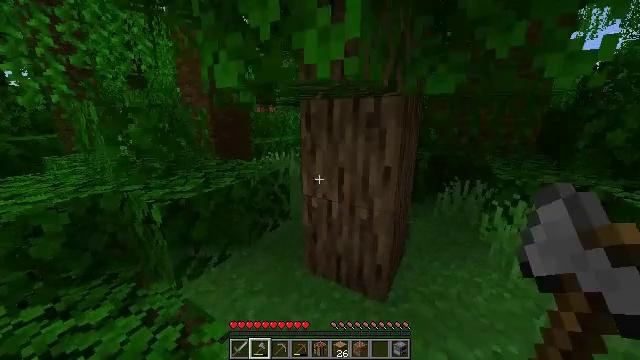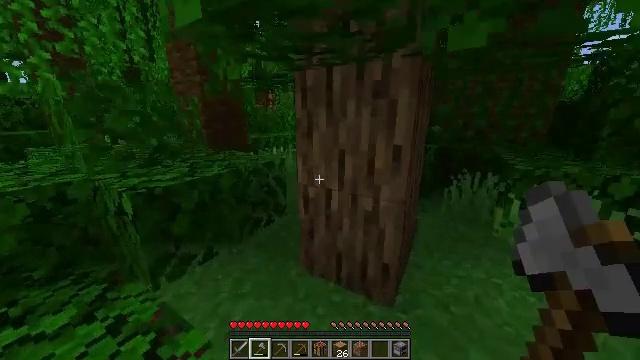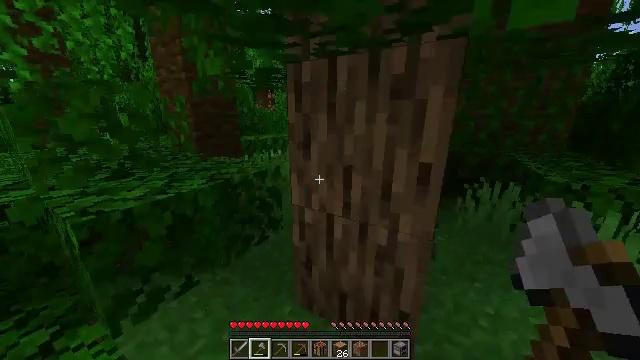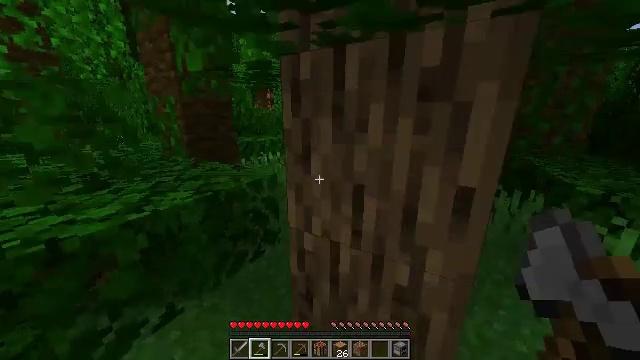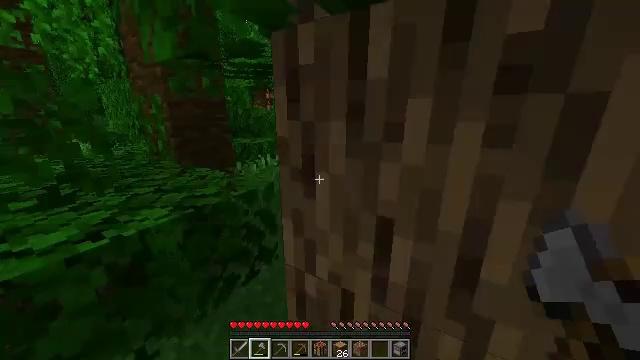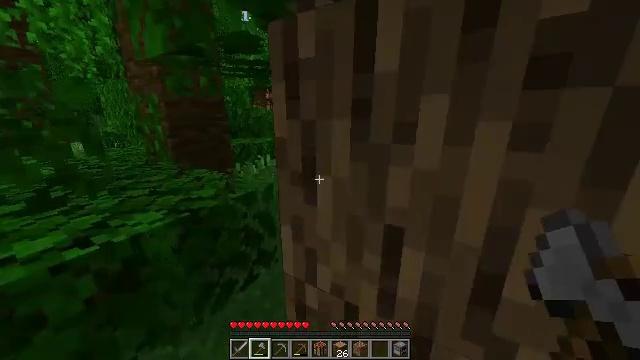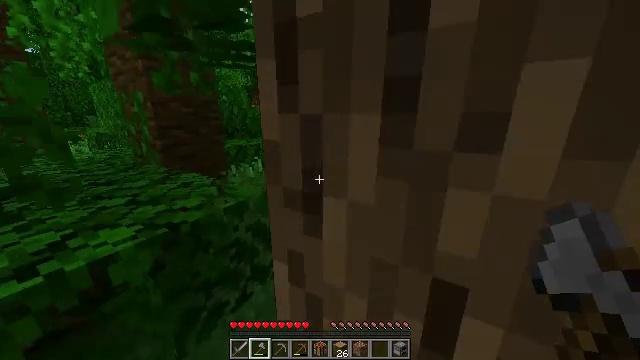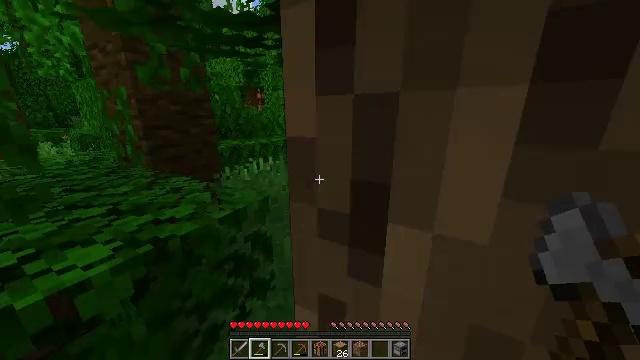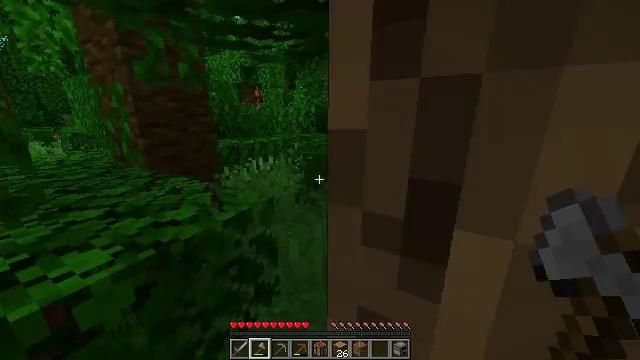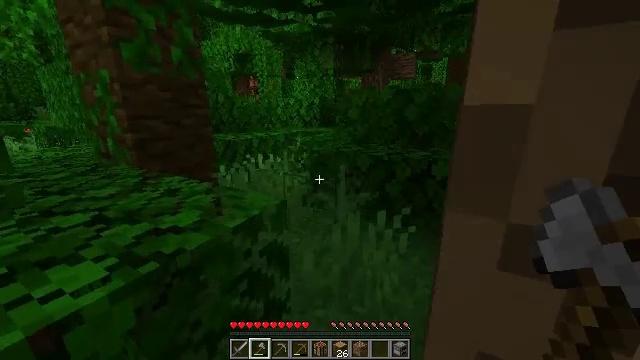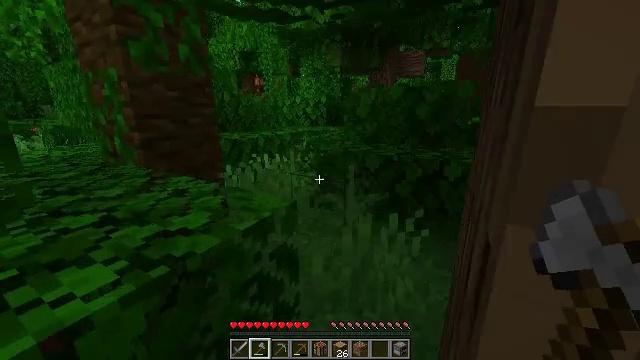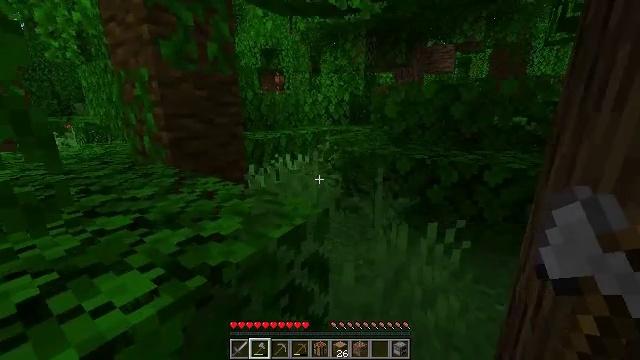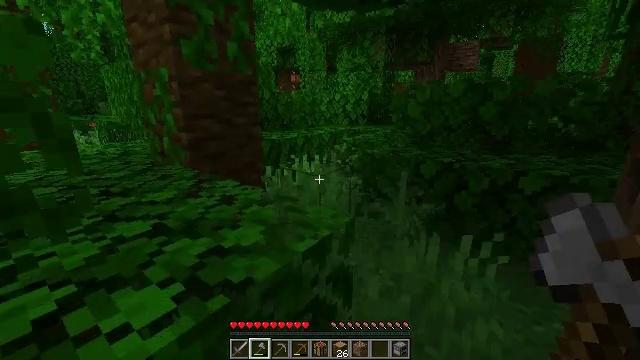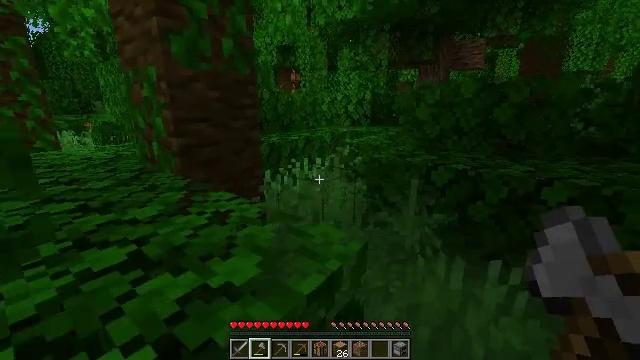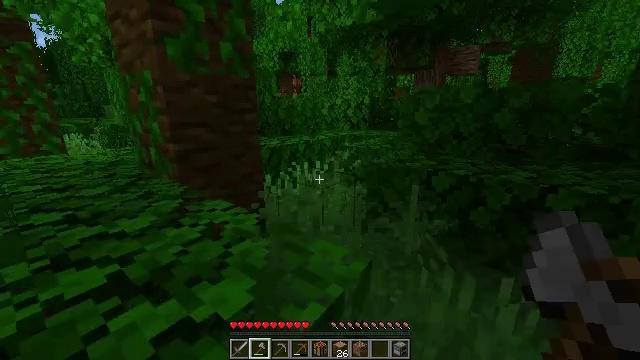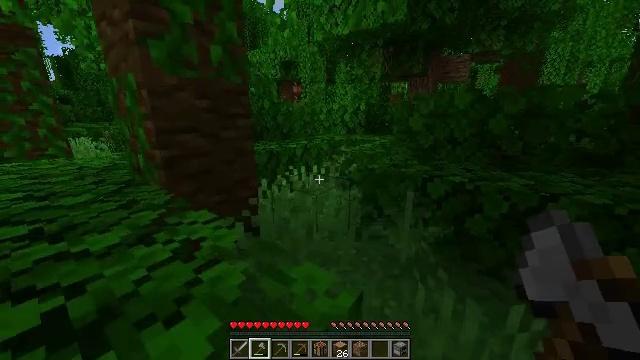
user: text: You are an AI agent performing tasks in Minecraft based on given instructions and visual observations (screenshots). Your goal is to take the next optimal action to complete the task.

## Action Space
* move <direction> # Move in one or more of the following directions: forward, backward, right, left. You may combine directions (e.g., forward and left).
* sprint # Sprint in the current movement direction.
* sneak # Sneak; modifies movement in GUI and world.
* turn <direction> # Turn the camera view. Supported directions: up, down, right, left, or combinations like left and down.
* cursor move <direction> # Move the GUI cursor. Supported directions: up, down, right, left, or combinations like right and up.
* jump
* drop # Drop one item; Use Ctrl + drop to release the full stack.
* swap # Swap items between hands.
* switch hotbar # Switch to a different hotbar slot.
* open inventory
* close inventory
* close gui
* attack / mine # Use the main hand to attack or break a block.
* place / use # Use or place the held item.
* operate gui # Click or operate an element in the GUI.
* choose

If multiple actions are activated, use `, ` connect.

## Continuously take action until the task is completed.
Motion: motion action
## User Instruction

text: Attack bamboo to gather it.
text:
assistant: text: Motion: move forward, sprint
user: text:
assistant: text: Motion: move forward, sprint
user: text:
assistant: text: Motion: move forward, sprint
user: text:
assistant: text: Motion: move forward, sprint
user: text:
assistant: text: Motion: move forward, sprint
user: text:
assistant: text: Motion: move forward, sprint
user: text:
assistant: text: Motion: move forward, sprint, turn right
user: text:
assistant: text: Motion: move forward, sprint
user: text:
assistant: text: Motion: move forward, sprint
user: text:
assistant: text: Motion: move forward, sprint, turn left
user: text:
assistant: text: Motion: move forward, sprint, turn left
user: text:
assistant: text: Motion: move forward, sprint, turn left
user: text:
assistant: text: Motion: move forward, sprint
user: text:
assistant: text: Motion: move forward, sprint
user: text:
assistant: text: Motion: move forward, sprint
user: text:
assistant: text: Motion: move forward, sprint
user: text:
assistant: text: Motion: move forward, sprint
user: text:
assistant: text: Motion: move forward, sprint
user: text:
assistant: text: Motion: move forward, sprint
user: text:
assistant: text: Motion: move forward, sprint, turn right
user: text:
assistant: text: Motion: move forward, sprint
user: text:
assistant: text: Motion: move forward, sprint
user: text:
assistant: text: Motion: move forward, sprint
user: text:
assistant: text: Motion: move forward, sprint
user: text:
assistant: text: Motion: move forward, sprint
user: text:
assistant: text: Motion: move forward, sprint
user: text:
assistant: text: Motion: move forward, sprint, turn left
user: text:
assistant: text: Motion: move forward, sprint, turn left
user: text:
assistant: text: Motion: move forward, sprint, turn left
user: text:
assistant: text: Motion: move forward, sprint